Interaction volume radius: 10 \u00c5
Interaction volume height: 10 \u00c5
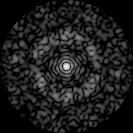
Disorder parameter: 0.8204